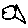
Label: fish